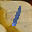
Label: 1